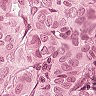
Metastatic tissue present: yes